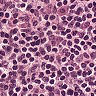
Metastatic tissue present: no